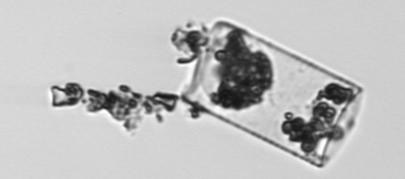
Label: Guinardia_flaccida